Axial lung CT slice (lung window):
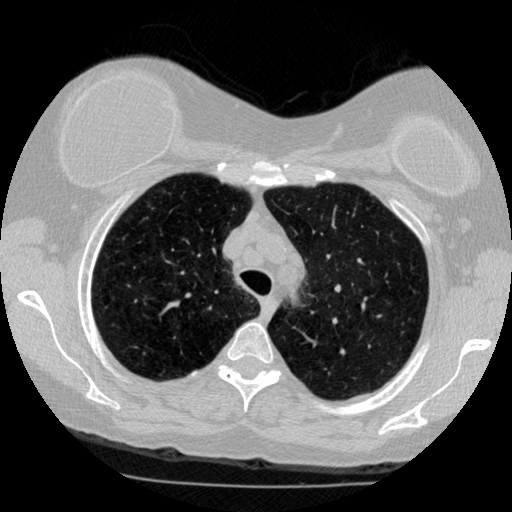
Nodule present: no